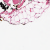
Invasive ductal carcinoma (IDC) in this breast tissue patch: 0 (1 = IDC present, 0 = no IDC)